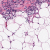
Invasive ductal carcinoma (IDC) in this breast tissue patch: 0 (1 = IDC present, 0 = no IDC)